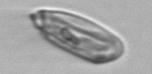
Label: Katodinium_or_Torodinium